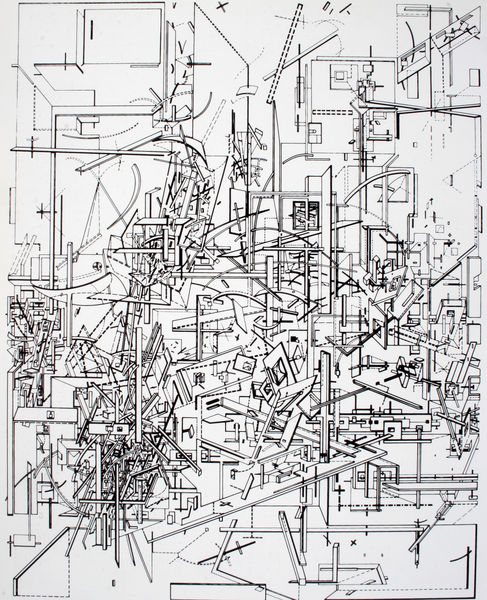
Titel: Micromegas, "Little univers"
Künstler: Daniel Libeskind
Schlagwörter: zeichnung, chaos, abstrakt, modern, grafik, striche, wirr